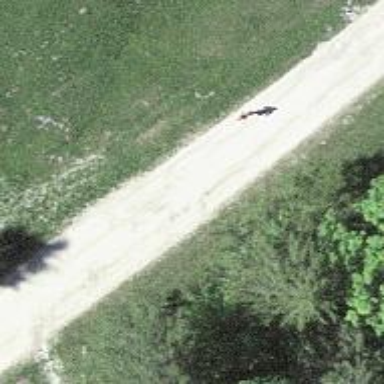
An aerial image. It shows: Service road with gravel surface.